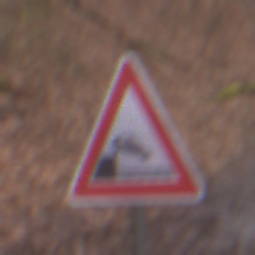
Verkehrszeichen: Ufer
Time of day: Midday
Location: Outdoor (Nature)
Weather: Overcast
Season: Autumn
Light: Natural